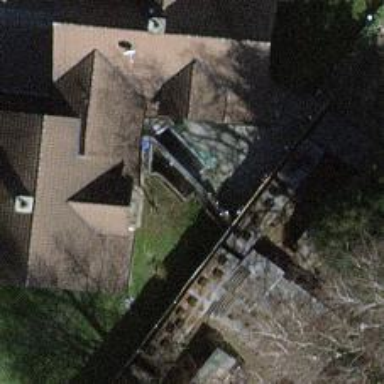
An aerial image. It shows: Building with gabled roof made of brown roof tiles. The roof is oriented along the structure.